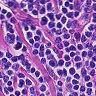
Metastatic tissue present: no